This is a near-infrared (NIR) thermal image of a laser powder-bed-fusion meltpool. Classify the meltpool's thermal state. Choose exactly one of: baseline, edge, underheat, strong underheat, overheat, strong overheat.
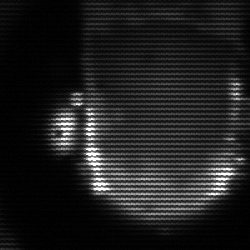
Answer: baseline